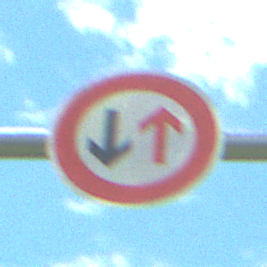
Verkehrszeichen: VorrangDesGegenverkehrs
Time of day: Midday
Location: Outdoor (Nature)
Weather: PartlyCloudy
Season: NotSpecified
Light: Natural